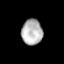
Tissue: prostate
Cell type: T cells
Senescence score: 0.3443
Nuclear area (px): 521
Mean DAPI intensity: 182.503